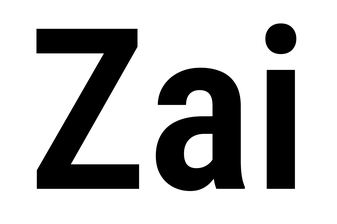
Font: Roboto_Condensed_SemiBold